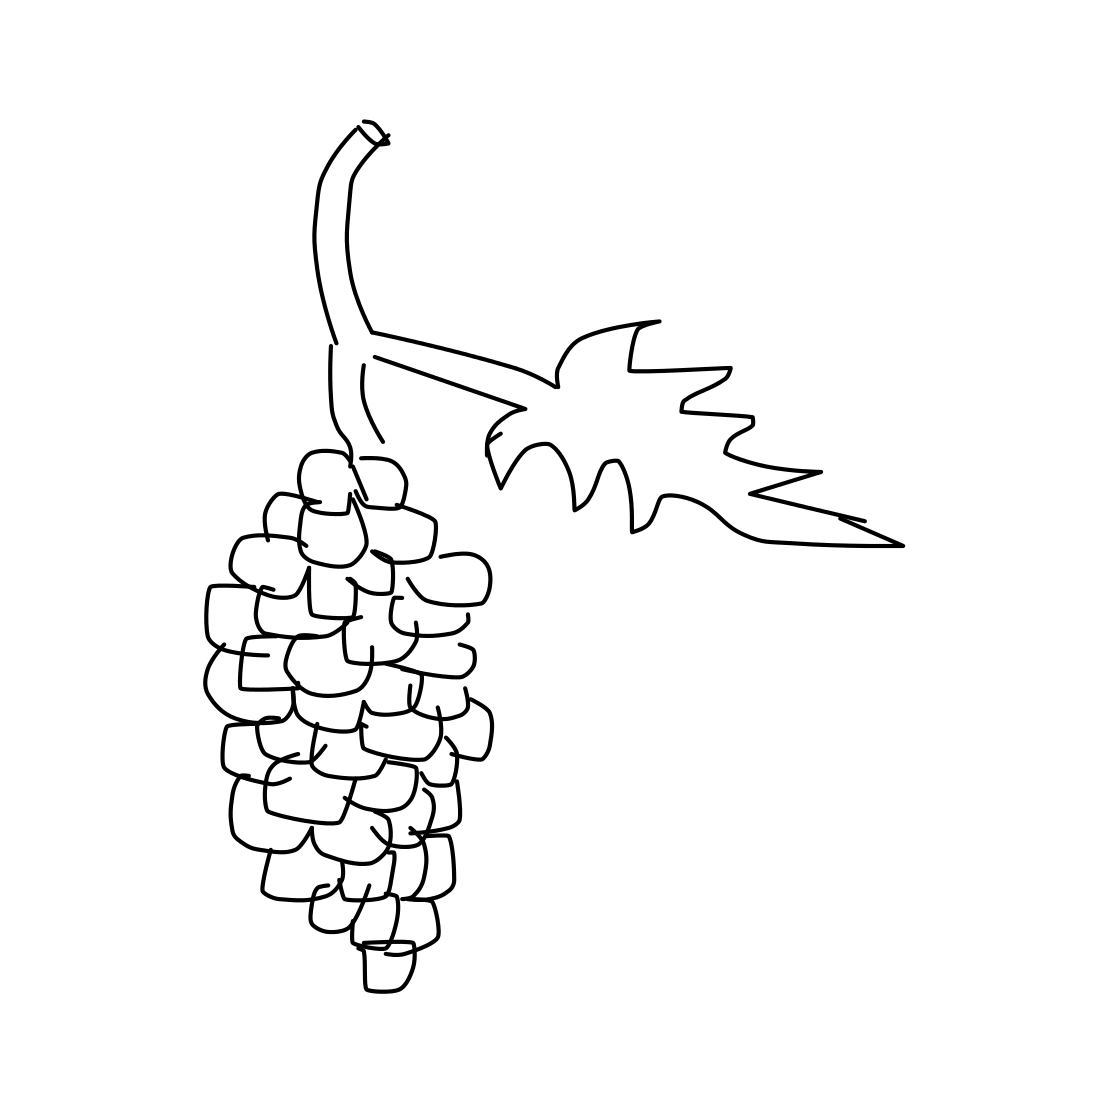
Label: grapes